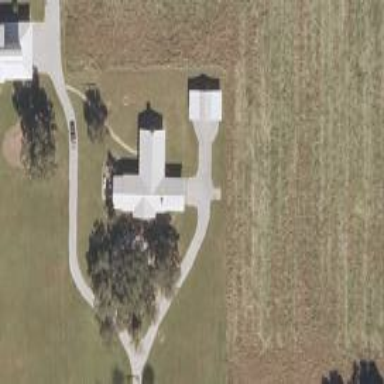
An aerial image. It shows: Driveway.